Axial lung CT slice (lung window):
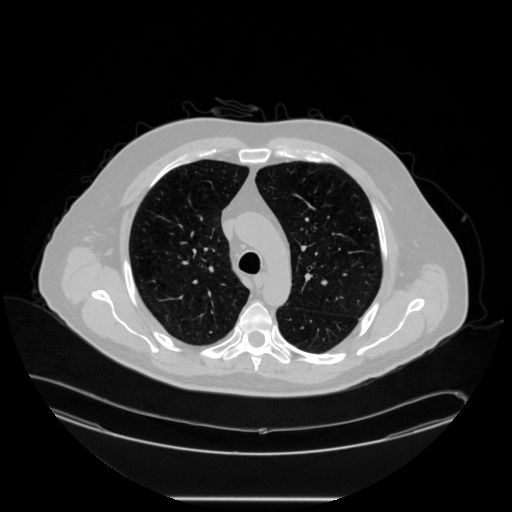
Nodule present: no